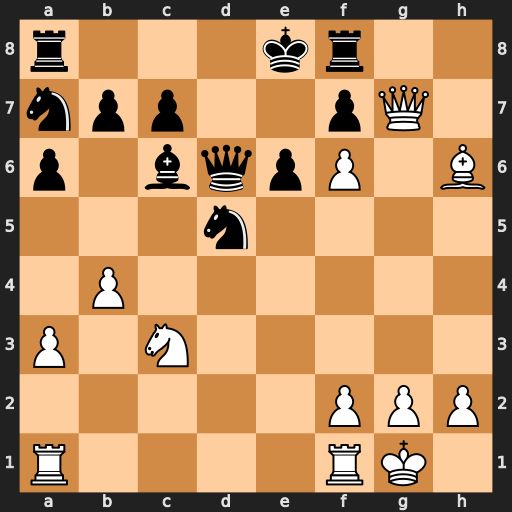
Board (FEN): r3kr2/npp2pQ1/p1bqpP1B/3n4/1P6/P1N5/5PPP/R4RK1
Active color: w
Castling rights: q
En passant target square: -
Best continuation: Ne4 O-O-O Nxd6+